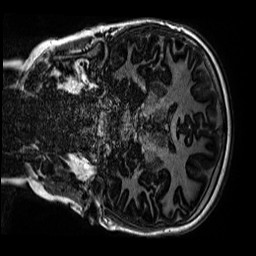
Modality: MP2RAGE
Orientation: coronal
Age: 11
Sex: male
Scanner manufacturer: siemens
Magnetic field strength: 3 T
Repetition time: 4 s
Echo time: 0.00299 s